Question: I have created my first bot application, but it's giving an error while running in the Bot Framework Emulator. it shows status of message I sent like "Couldn't send". Please suggest me what could be the reason.

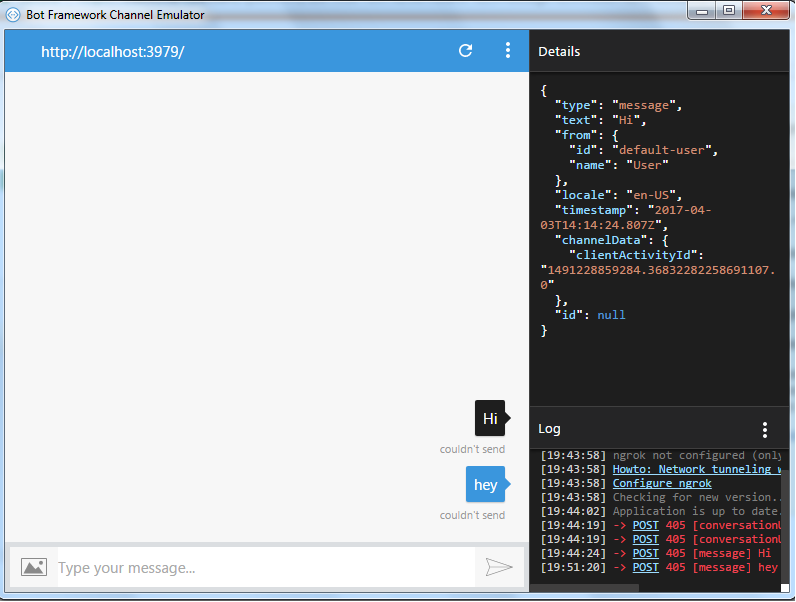
Answer: The url of your bot in the emulator is wrong. It should be <URL>